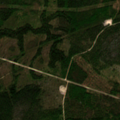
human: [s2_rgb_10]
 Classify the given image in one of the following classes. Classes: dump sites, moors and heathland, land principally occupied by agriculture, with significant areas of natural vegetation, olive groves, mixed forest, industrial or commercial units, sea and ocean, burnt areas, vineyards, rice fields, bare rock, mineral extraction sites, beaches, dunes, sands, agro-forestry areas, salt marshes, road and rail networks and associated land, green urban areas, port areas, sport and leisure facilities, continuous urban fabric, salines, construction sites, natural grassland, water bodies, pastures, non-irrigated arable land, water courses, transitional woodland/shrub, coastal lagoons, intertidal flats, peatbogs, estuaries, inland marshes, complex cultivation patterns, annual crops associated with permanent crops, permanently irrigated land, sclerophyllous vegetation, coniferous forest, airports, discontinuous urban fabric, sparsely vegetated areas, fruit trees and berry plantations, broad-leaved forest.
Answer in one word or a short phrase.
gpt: coniferous forest, transitional woodland/shrub